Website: macys
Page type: billing-address
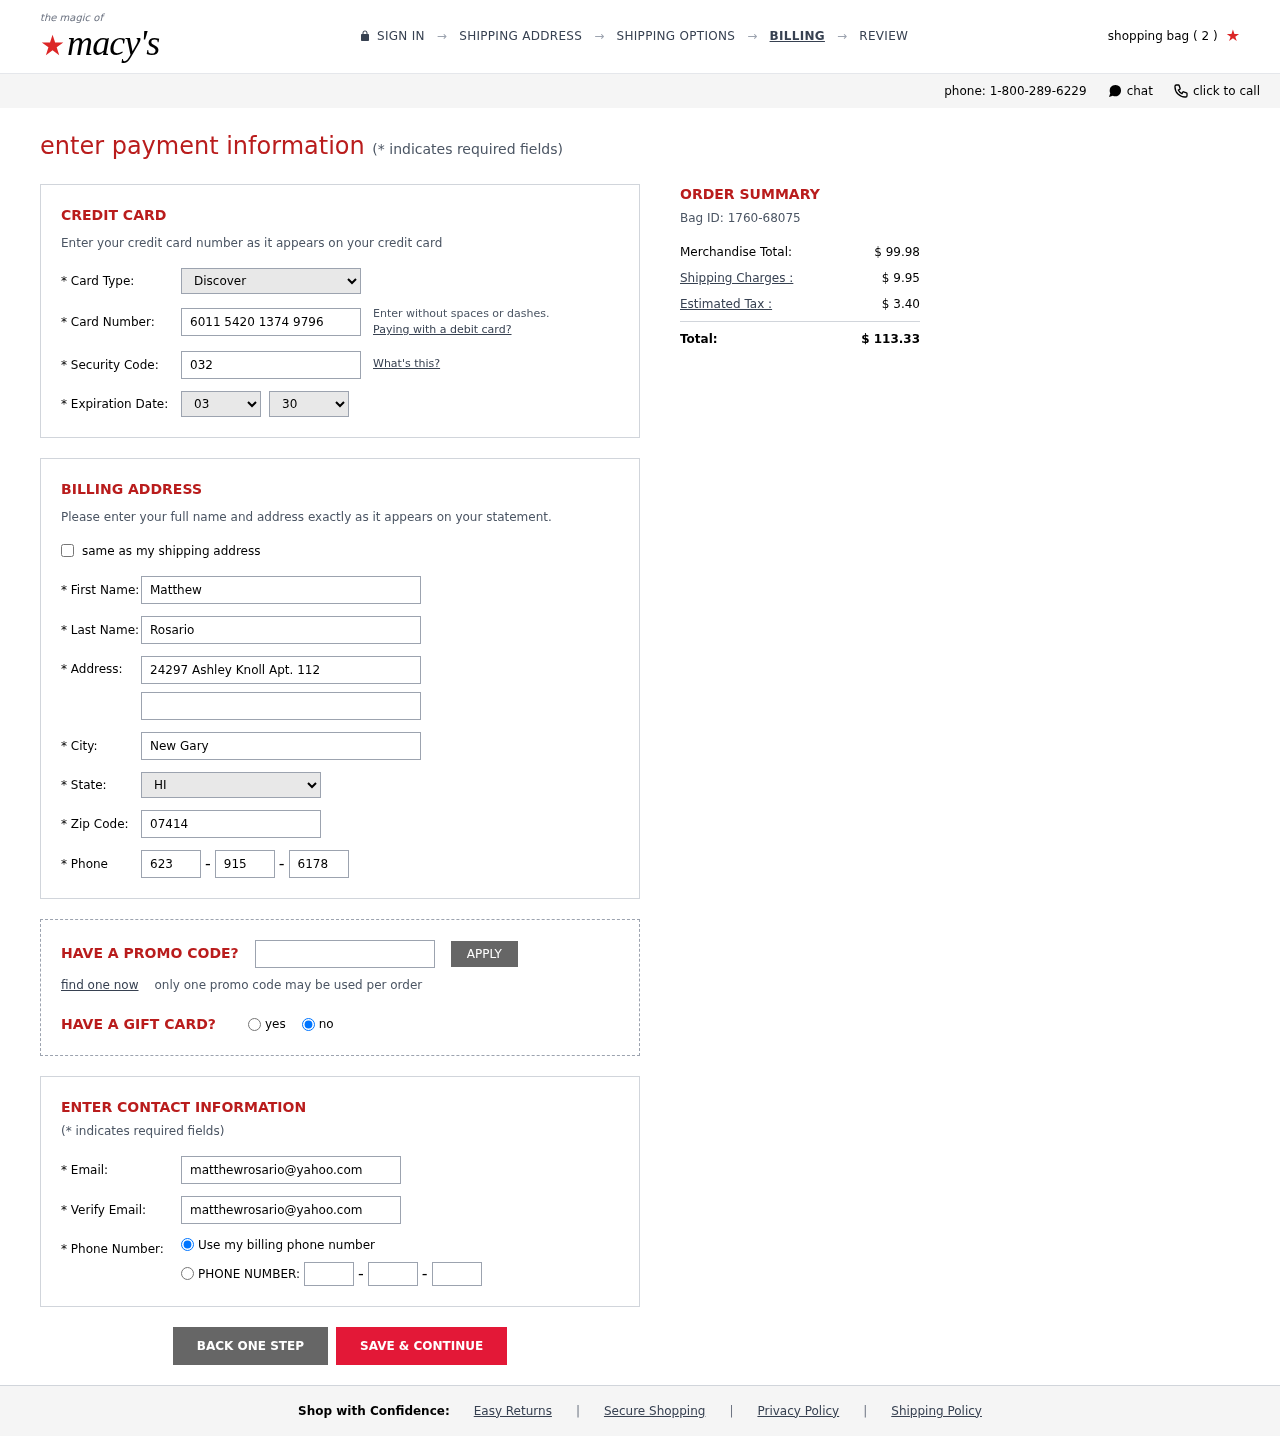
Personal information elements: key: PII_CARD_CVV
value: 032
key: PII_CARD_EXPIRY_MONTH
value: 03
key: PII_CARD_EXPIRY_YEAR
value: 30
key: PII_CARD_NUMBER
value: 6011 5420 1374 9796
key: PII_CARD_TYPE
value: Discover
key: PII_CITY
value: New Gary
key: PII_EMAIL
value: matthewrosario@yahoo.com
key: PII_FIRSTNAME
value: Matthew
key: PII_LASTNAME
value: Rosario
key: PII_PHONE_AREA
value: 623
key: PII_PHONE_PREFIX
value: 915
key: PII_PHONE_SUFFIX
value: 6178
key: PII_POSTCODE
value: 07414
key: PII_STATE_ABBR
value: HI
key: PII_STREET
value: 24297 Ashley Knoll Apt. 112
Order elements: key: ORDER_NUM_ITEMS
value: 2
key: ORDER_ID
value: Bag ID: 1760-68075
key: ORDER_SUBTOTAL
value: $ 99.98
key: ORDER_SHIPPING_COST
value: $ 9.95
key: ORDER_TAX
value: $ 3.40
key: ORDER_TOTAL
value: $ 113.33